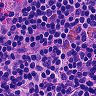
Metastatic tissue present: no